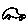
Label: car